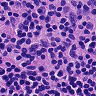
Metastatic tissue present: no